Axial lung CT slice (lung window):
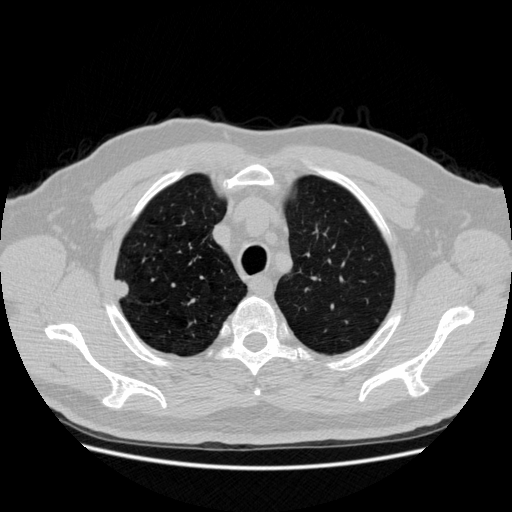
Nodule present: yes
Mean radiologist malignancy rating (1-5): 3.75